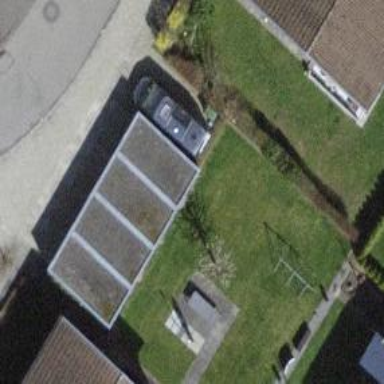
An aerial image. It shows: Group of garages.